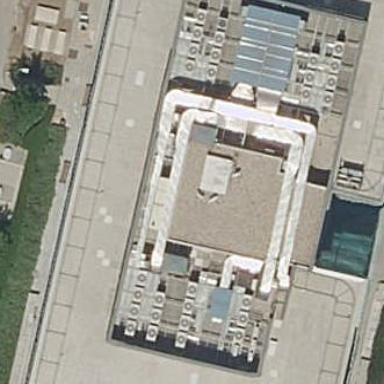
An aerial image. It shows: Office building.